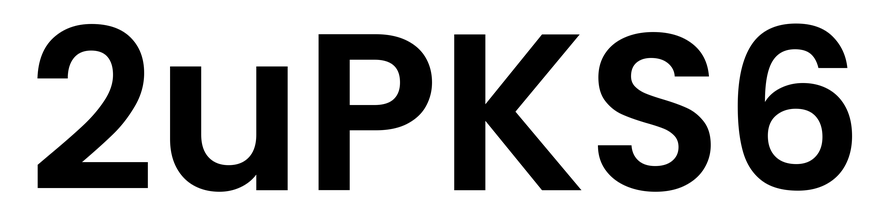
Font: Poppins-SemiBold